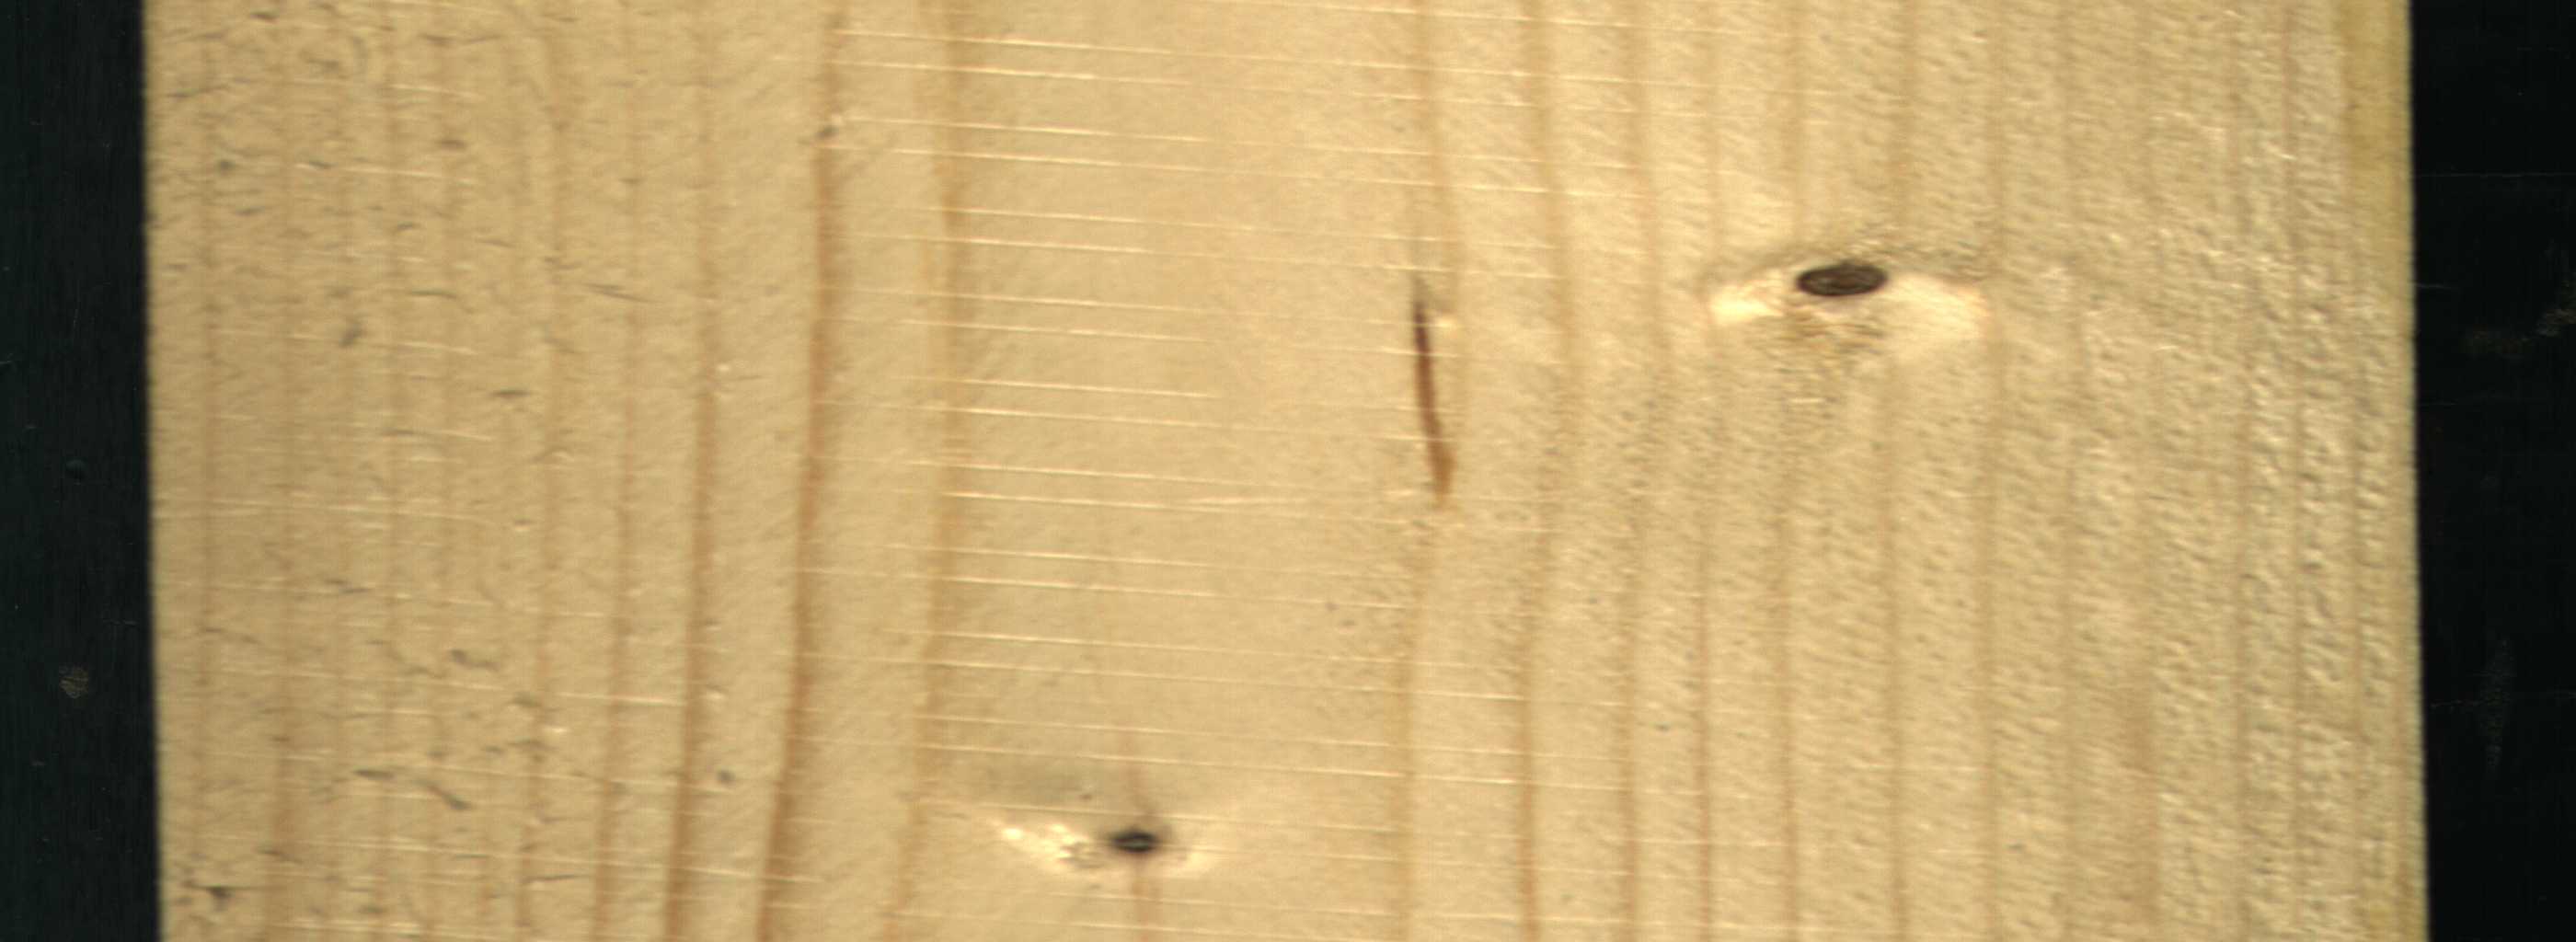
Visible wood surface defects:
resin
Live_Knot
Live_Knot